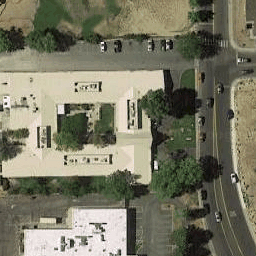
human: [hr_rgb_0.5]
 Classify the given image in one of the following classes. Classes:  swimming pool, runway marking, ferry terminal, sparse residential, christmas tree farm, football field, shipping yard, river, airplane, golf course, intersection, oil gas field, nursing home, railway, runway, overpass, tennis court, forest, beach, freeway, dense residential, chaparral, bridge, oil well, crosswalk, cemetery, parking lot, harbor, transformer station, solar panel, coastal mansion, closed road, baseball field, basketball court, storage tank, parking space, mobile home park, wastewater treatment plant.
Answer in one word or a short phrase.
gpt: nursing home